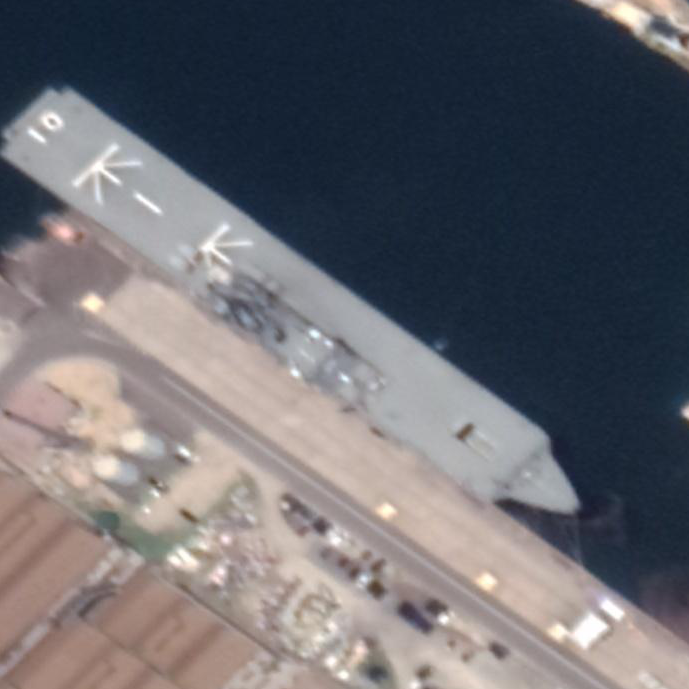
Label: assault